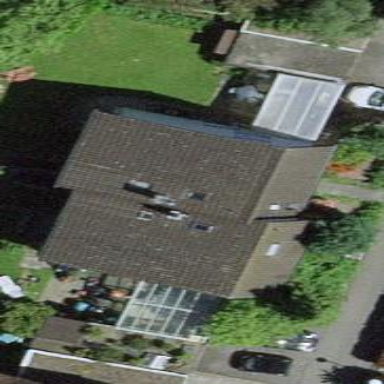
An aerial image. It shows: Simple house.